Question: When plotting a matrix as multiple horizontal bars in matlab (using 'barh'), matlab puts the first column as the bottom bar and the last one at the top.
The legend however, is the other way around, so the first item is the top one in the legend.
I think that looks very confusing. See attached image
'''
data = [0.8000 0.1000 0.6000 0.4500
0.3000 0.5000 0.7000 0.3500
0.4000 0.4500 0.2000 0.5000];
barh(data);
legend('Column 1', 'Column 2', 'Column 3', 'Column 4');
'''
How can I reverse the legend order?
(Reversing the order of the items in the legend command only changes the strings and not the colors in the legend, so the order is still upside down, and the labels are wrong..)
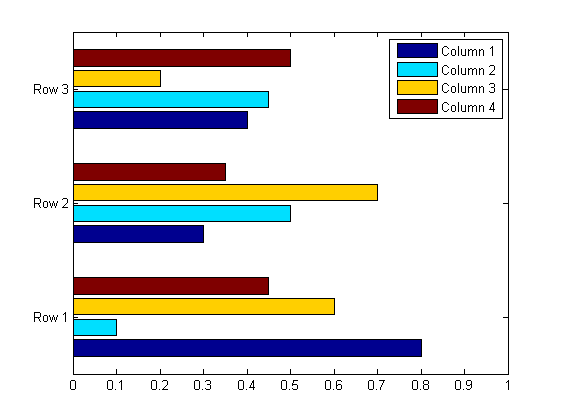
Answer: You could do:
'''
data = [0.8000 0.1000 0.6000 0.4500
0.3000 0.5000 0.7000 0.3500
0.4000 0.4500 0.2000 0.5000];
h = barh(data);
legend(fliplr(h),'Column 4', 'Column 3', 'Column 2', 'Column 1');
'''
In this way, you change the order of the handles. The legend entries are reordered manually.